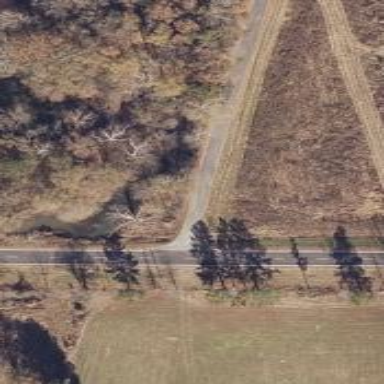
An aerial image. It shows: Tertiary road.